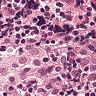
Metastatic tissue present: no